Aerial crown-view tile of a tropical tree (Barro Colorado Island, Panama), acquired 20250915:
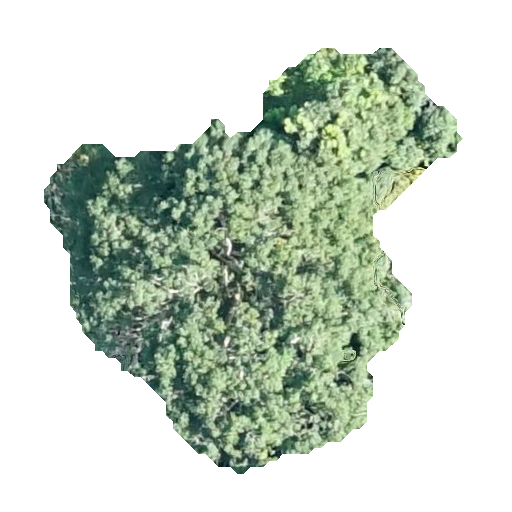
Species: Tabebuia rosea
GBIF accepted scientific name: Tabebuia rosea
Crown area: 150.955 m²